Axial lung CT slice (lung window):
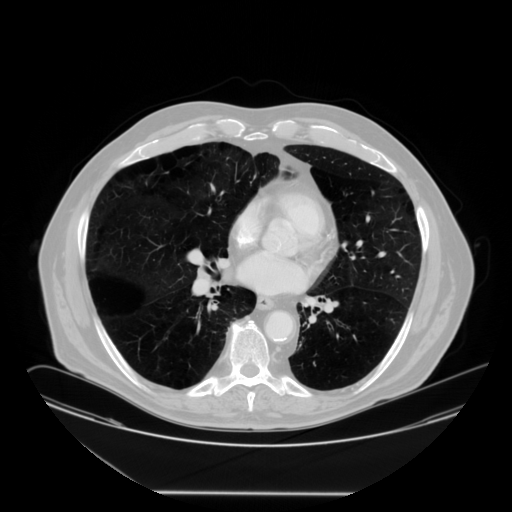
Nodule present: no